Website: crate-barrel
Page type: stored-credit-cards
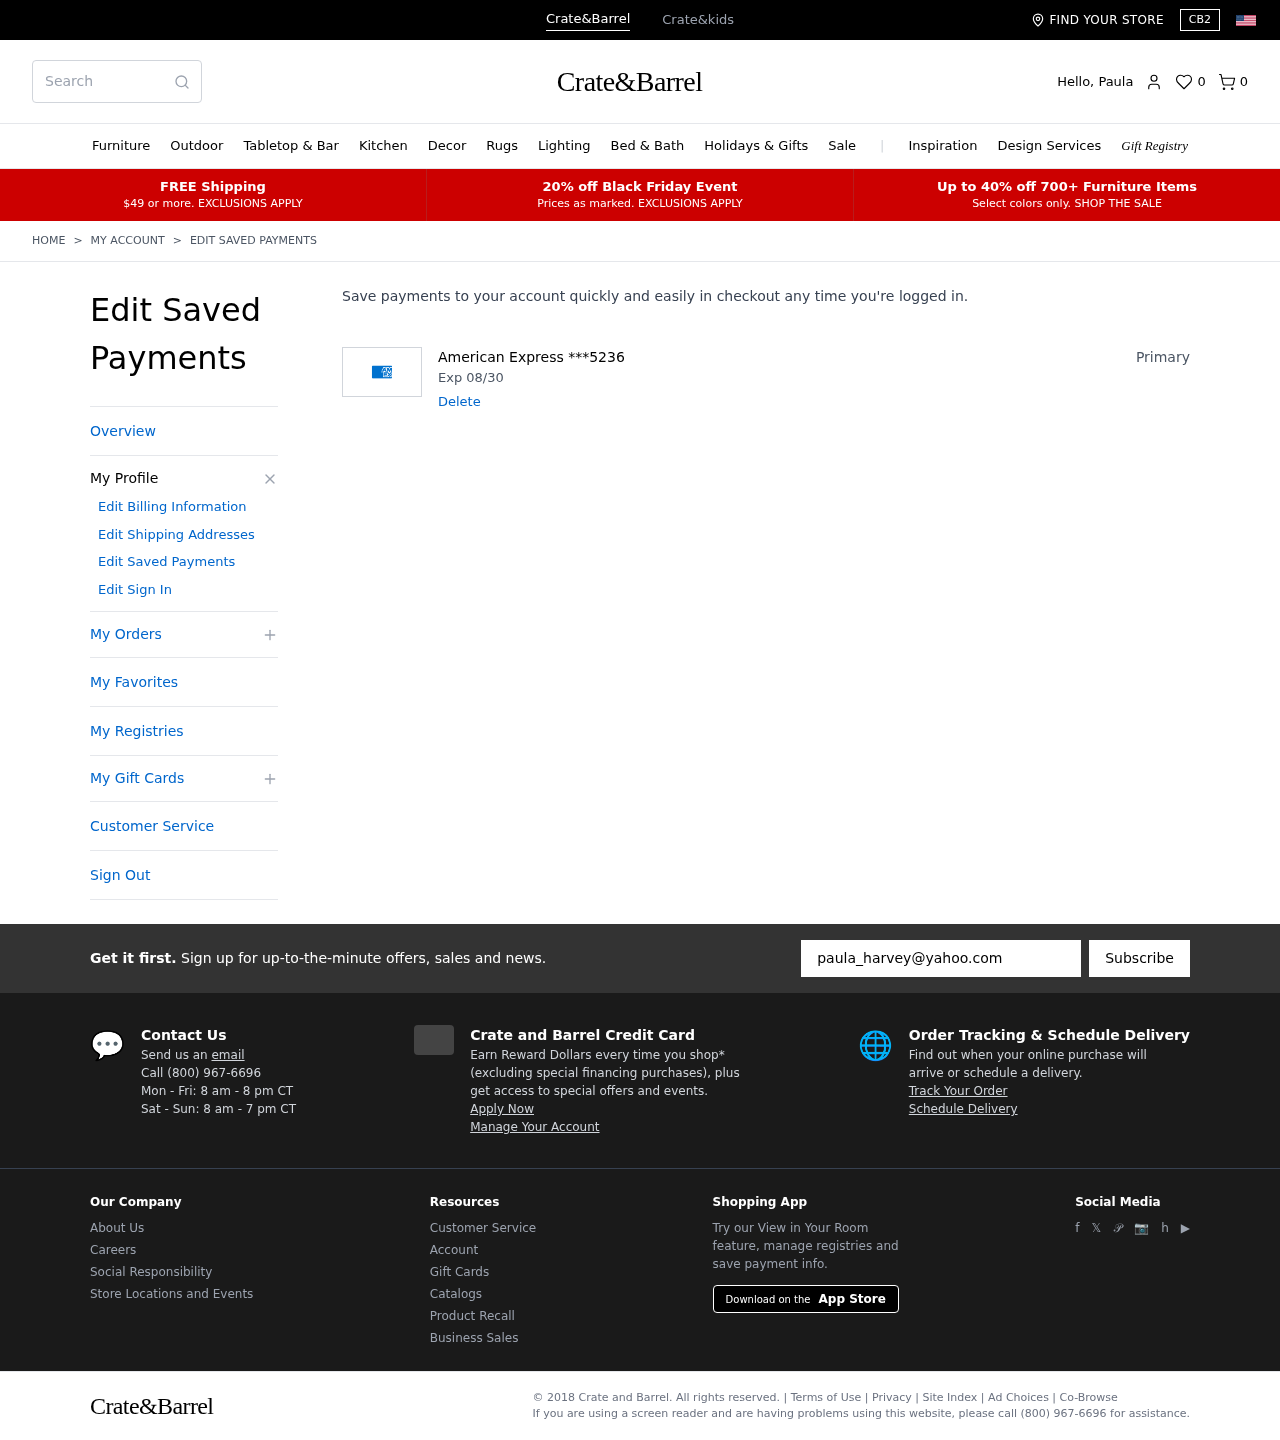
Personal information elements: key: PII_CARD_EXPIRY
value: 08/30
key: PII_CARD_LAST4
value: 5236
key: PII_CARD_TYPE
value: American Express
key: PII_FIRSTNAME
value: Paula
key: PII_EMAIL
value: paula_harvey@yahoo.com
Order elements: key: ORDER_NUM_ITEMS
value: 0
Search elements: key: HEADER_SEARCH
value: Search
Other elements: key: FAVORITES_COUNT
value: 0